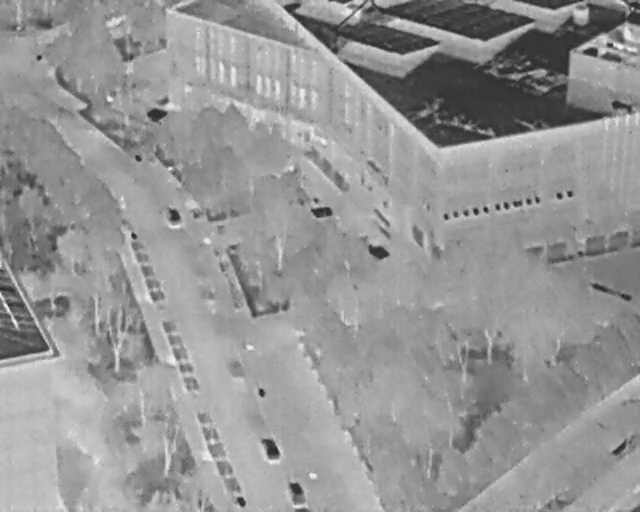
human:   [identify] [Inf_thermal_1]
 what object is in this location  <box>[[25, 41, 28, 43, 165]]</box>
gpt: <ref>1 small car at the left</ref>